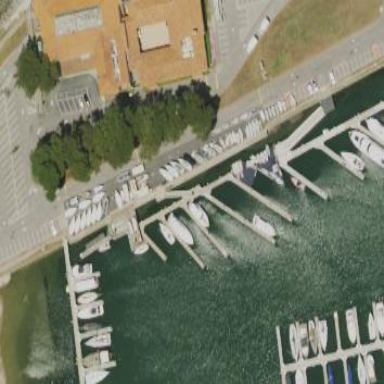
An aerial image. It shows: Boat storage facility.